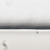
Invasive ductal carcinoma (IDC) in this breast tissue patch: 0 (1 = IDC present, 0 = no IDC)